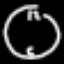
Label: clock